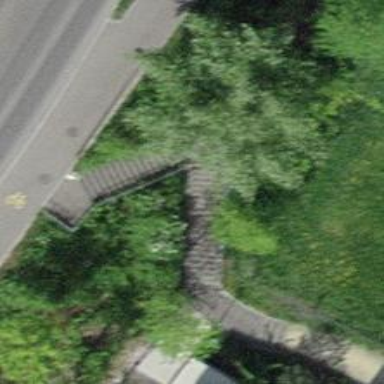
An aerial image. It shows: Road with steps.